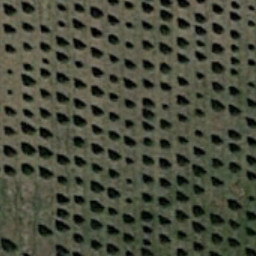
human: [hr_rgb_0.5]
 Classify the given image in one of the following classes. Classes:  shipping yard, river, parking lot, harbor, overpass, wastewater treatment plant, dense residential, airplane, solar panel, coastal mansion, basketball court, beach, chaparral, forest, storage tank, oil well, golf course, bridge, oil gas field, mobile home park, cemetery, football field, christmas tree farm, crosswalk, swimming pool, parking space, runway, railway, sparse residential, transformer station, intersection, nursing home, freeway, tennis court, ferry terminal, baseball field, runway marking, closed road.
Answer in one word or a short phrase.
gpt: christmas tree farm